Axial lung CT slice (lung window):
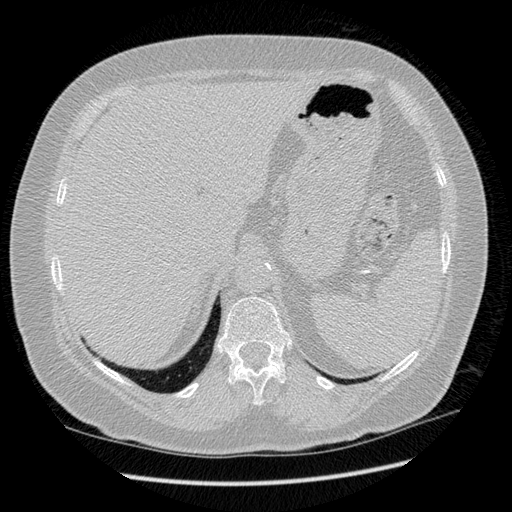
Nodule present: no